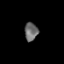
Tissue: prostate
Cell type: T cells
Senescence score: 0.2706
Nuclear area (px): 235
Mean DAPI intensity: 107.689